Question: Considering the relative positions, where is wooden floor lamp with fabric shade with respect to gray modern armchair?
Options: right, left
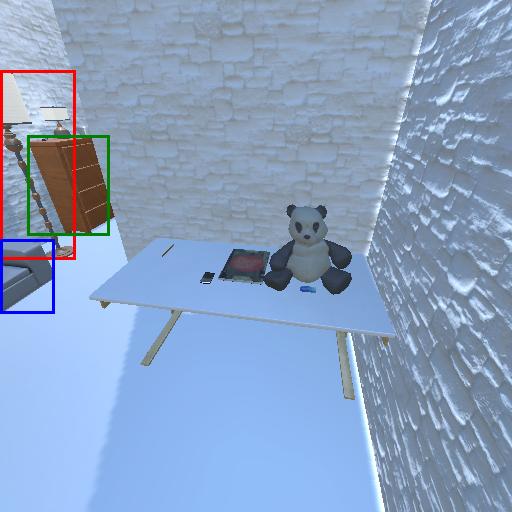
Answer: right